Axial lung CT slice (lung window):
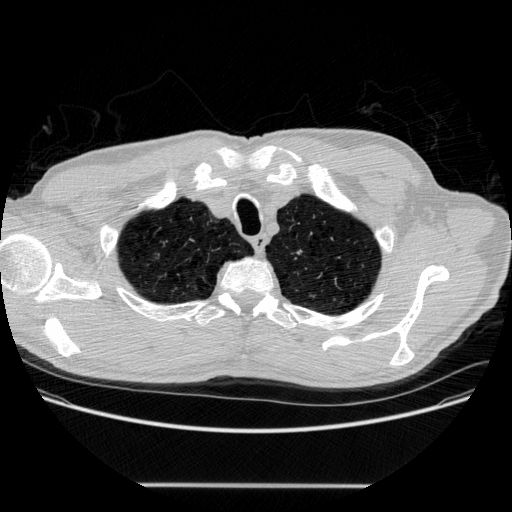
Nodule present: no